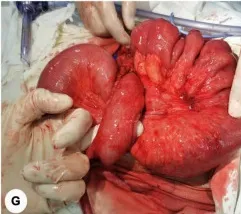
Intestinal obstruction caused by CD combined with internal hernia and ileal stenosis (Case 2). (G) Intraoperative exploration: the proximal small intestine passed through the transverse mesocolon, causing the formation of the internal hernia.
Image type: medical_photograph (other_medical_photograph)